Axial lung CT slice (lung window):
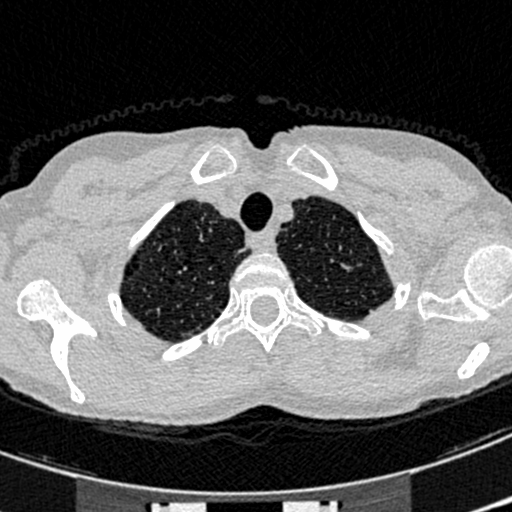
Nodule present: no